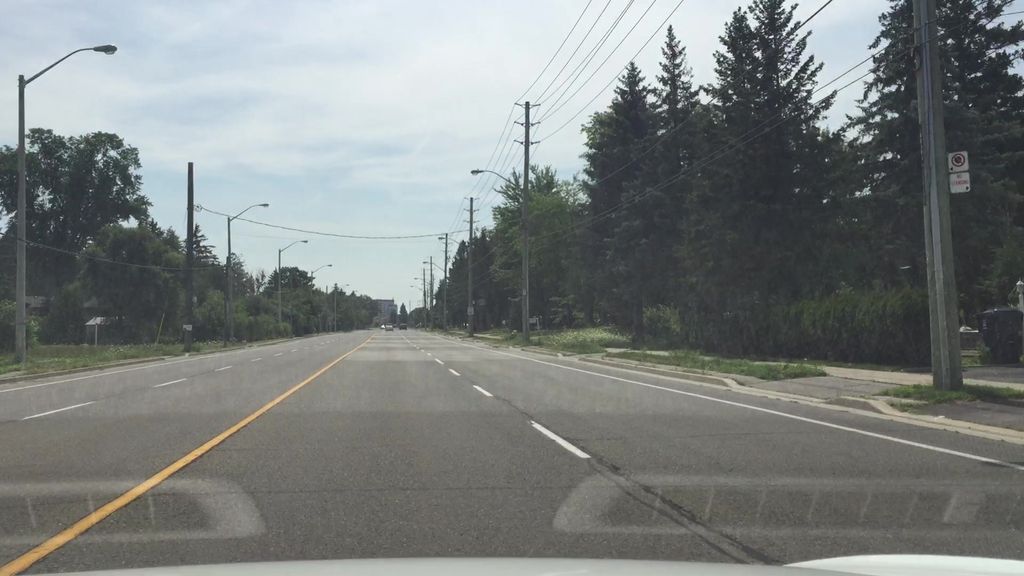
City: toronto